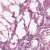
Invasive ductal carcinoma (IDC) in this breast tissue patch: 0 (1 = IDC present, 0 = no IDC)